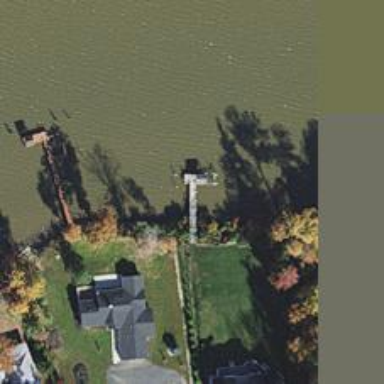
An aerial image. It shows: Dock located along the waterway.